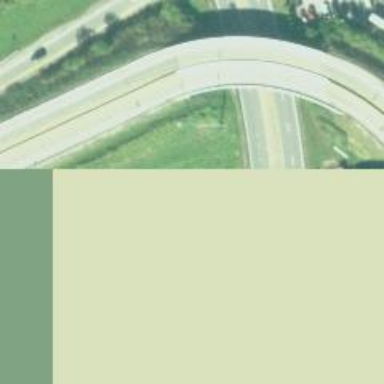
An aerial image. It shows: Asphalt motorway link.